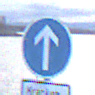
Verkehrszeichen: VorgeschriebeneFahrtrichtungGeradeaus
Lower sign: BesondereFahrzeugeUndTransportgueter4
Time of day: SunriseSunset
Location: Outdoor (Suburban)
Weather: PartlyCloudy
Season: NotSpecified
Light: Natural